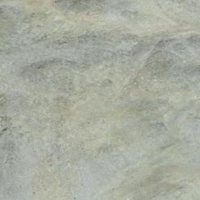
EUNIS habitat code: 48
Species observed at this site:
Androsace alpina